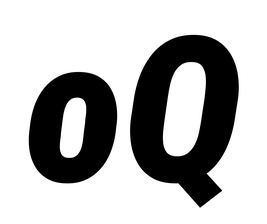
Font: Roboto-Italic_Condensed_Black_Italic